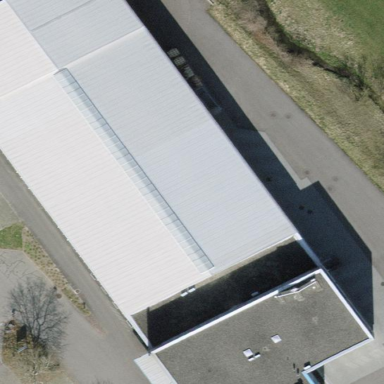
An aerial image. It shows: Industrial building.